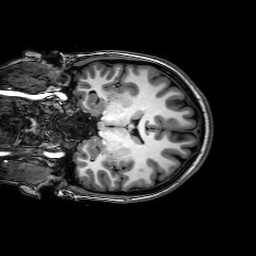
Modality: T1w
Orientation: coronal
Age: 22
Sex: female
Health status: healthy
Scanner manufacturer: philips
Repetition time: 0.008123 s
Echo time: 0.00373 s